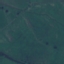
Land use / land cover: Pasture